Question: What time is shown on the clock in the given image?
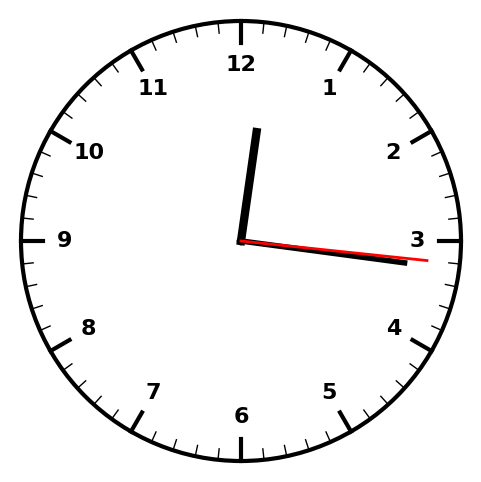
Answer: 12:16:16